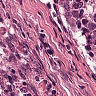
Metastatic tissue present: yes